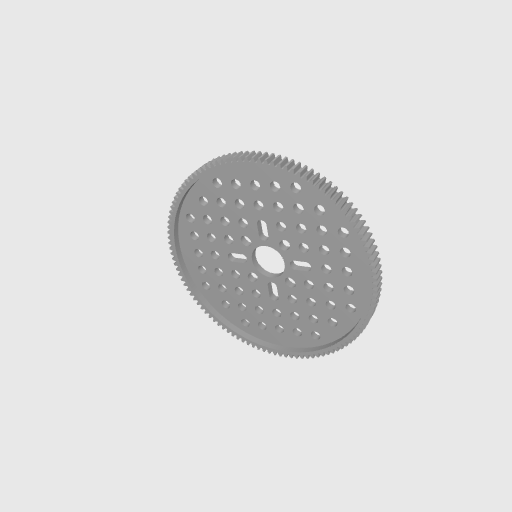
Part: HubMountAluminumGear108T